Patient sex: M
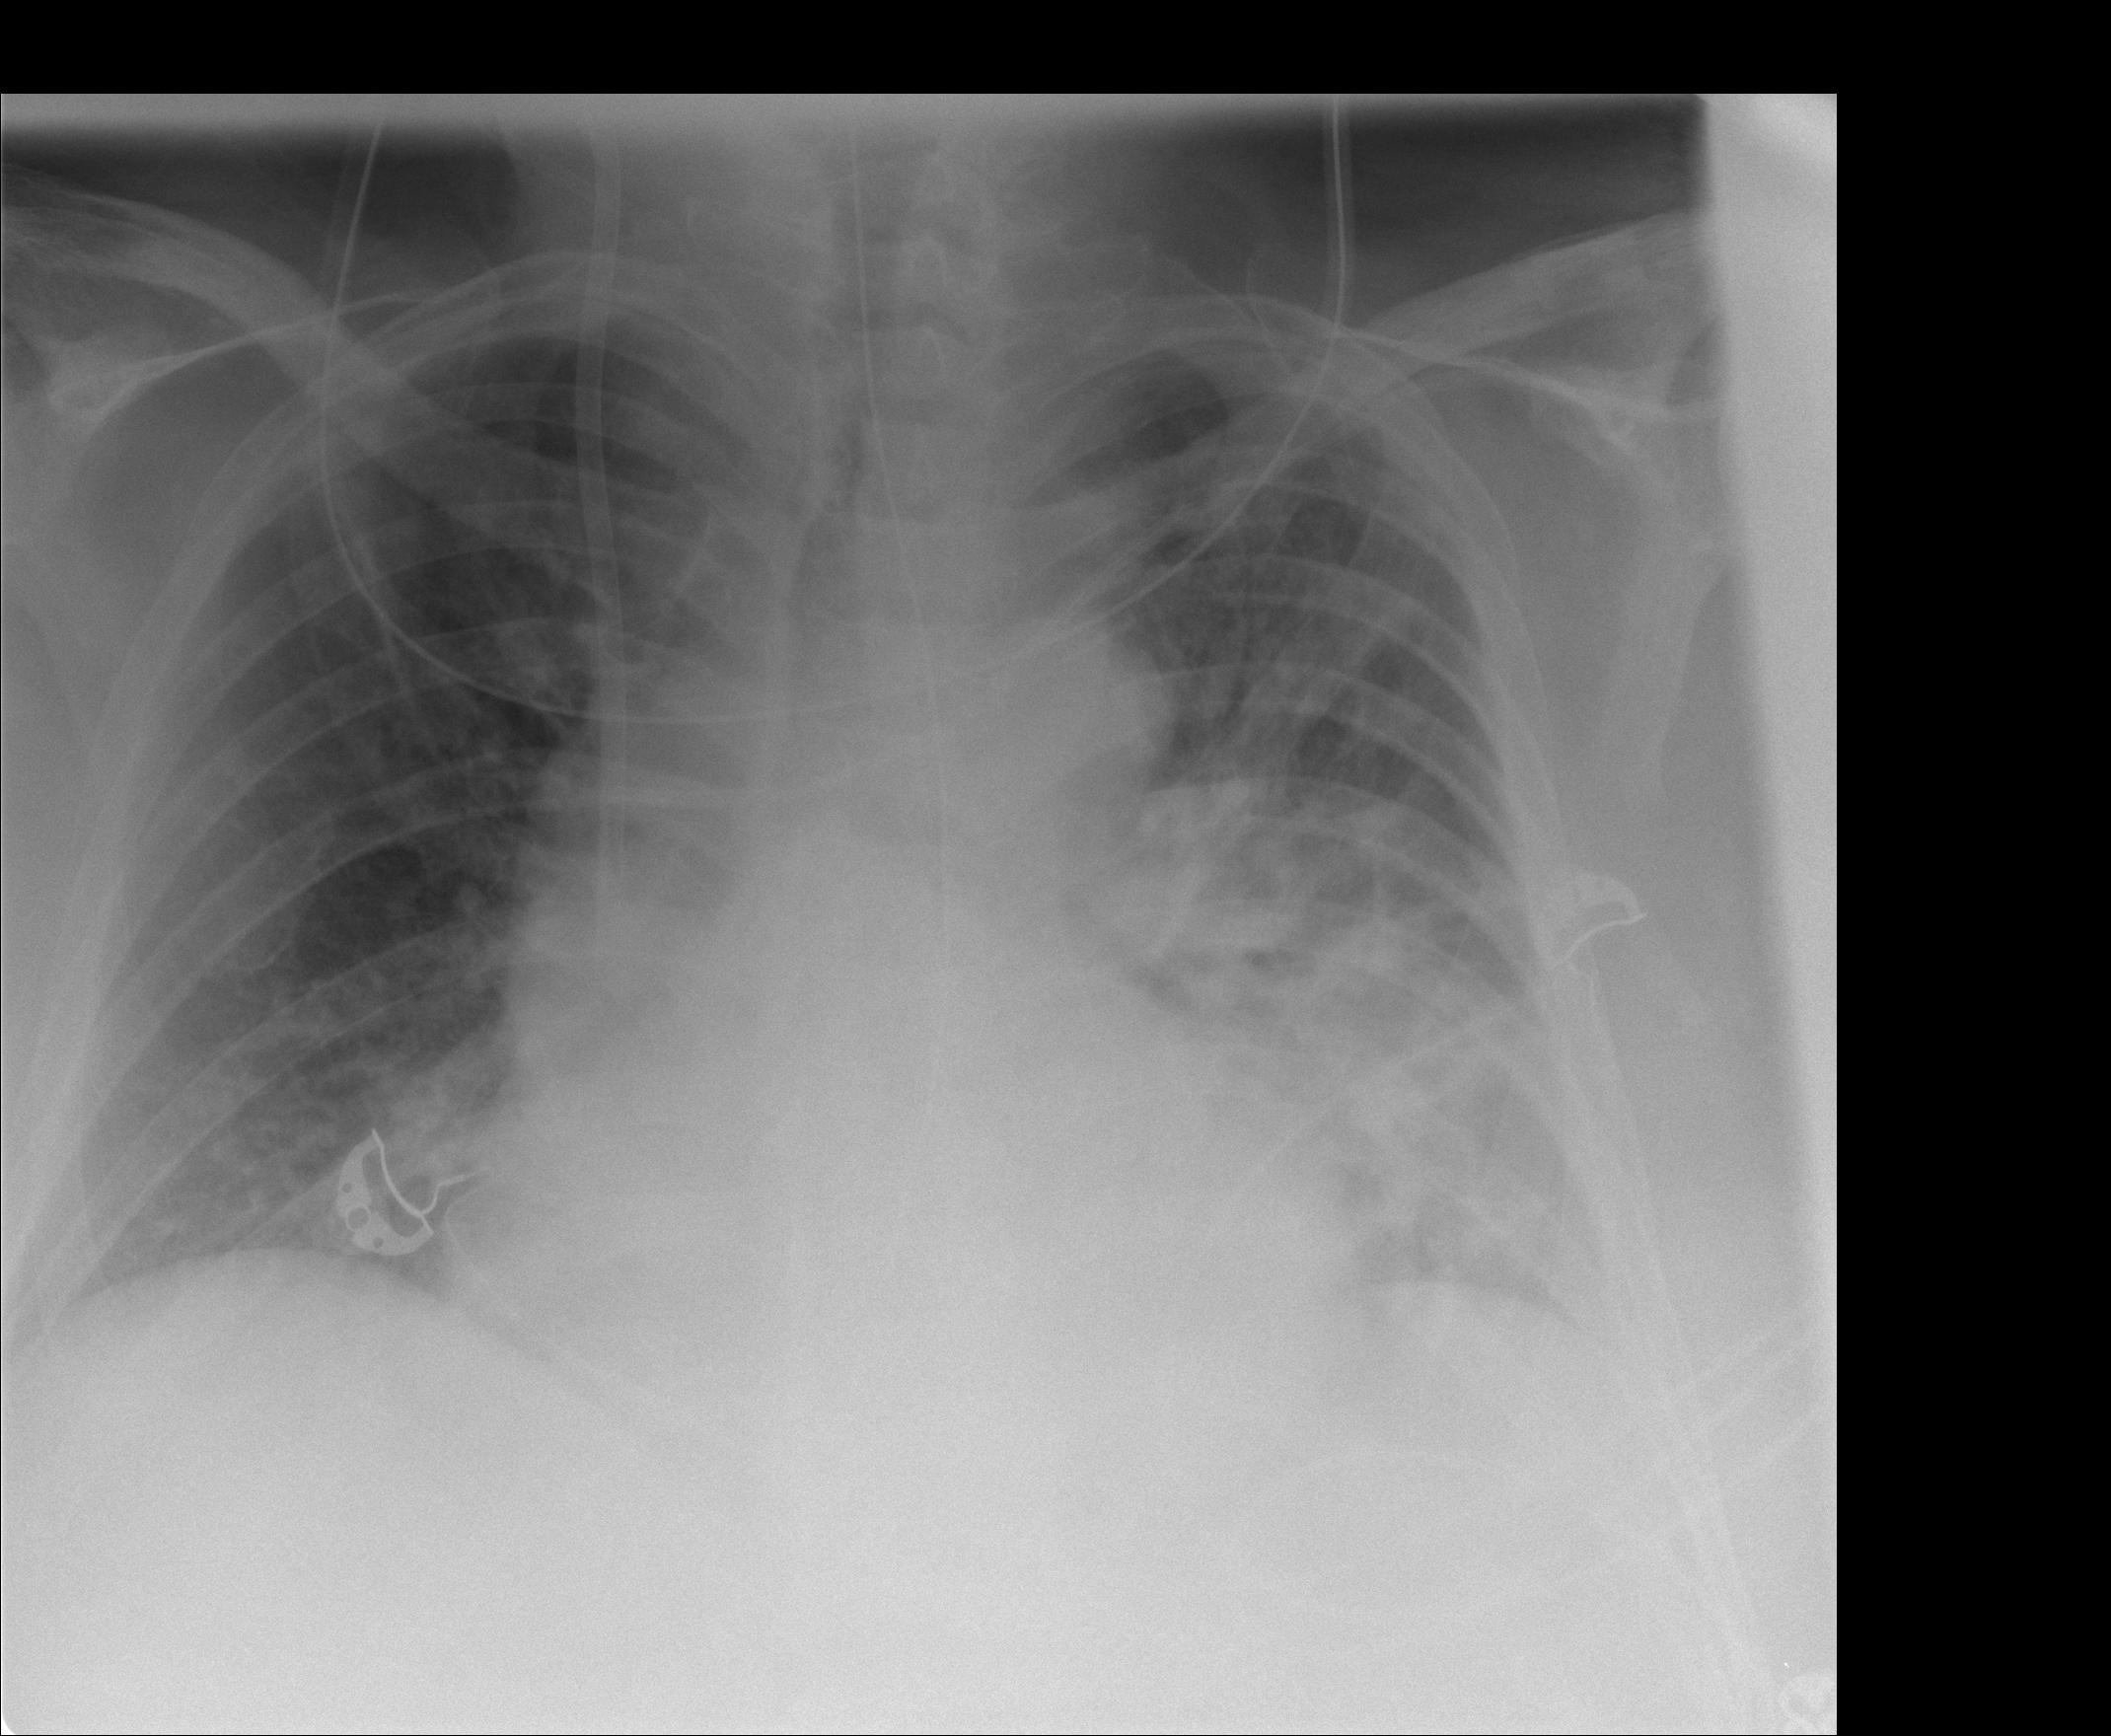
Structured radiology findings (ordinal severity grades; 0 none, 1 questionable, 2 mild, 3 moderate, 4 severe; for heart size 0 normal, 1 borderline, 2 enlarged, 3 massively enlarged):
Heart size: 2
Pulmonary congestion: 2
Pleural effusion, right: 0
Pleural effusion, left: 2
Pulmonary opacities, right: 1
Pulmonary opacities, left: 3
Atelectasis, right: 1
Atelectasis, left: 2